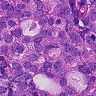
Metastatic tissue present: yes